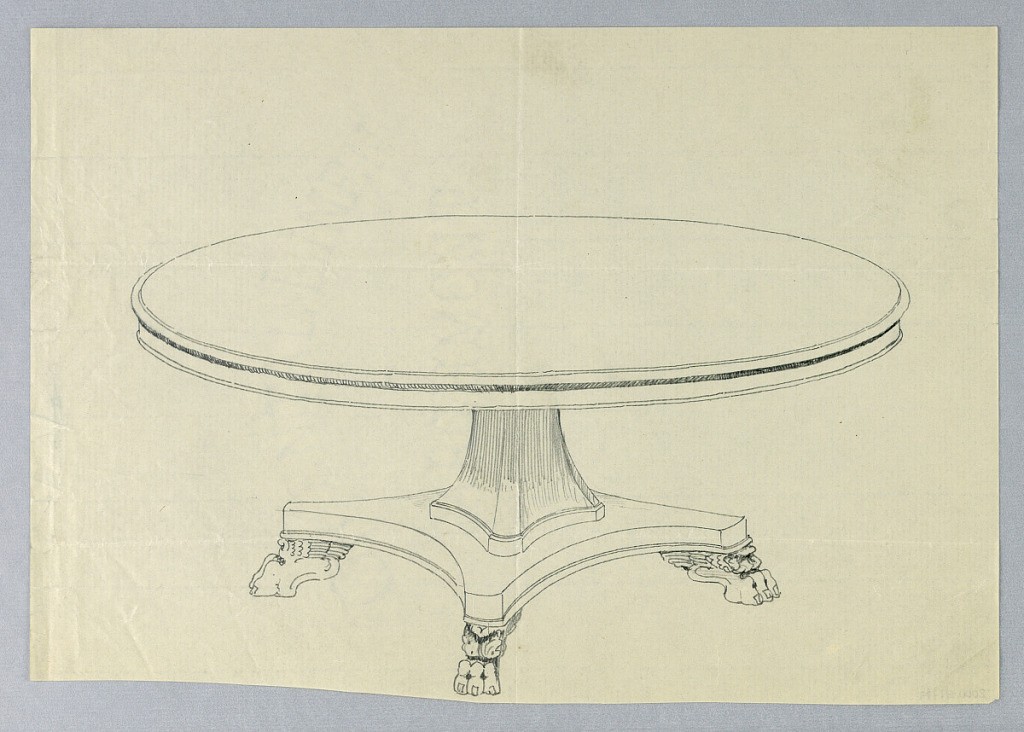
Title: Design for Round Dining Table on Winged Animal Paw Feet
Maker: A.N. Davenport Co.
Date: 1900–05
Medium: Graphite on thin cream paper
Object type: Drawing
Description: Round molded table top raised on flaring molded rectangular support, standing on molded rectangular base with 4 winged animal-paw feet.